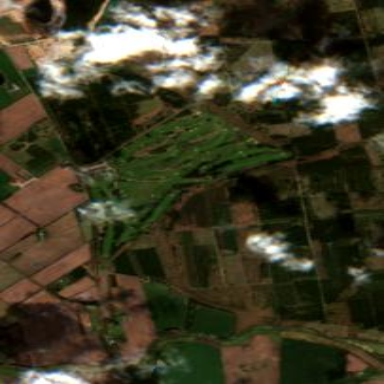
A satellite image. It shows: Golf course.